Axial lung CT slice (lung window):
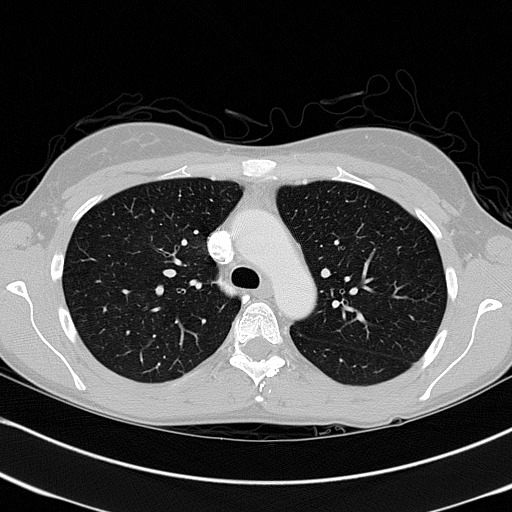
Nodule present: no